Question: There is an issue with wordpress menu, I'll be very grateful if you help me.
See please screenshot.

Menu item "Destinations" is a category. "Elbrus 5642", "Baikal lake", is sub categories for 'Destinations'. And in every sub category I need to show posts for that sub category.
I thought to do it manually in code, e.g. call posts in sub category "Elbrus 5642" with query posts. But that way I need to every time change my code when I add or remove sub categories. Is there any method, which allow to automate this process, e.g. I adding some sub category in menu admin panel, creating some posts for that sub category and they are automatically added in menu?
Thanks for any advice.
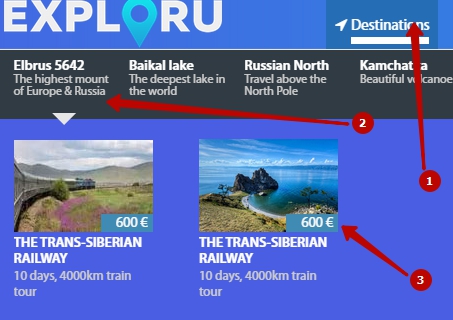
Answer: Try <URL> plugin, I think it's what you need.